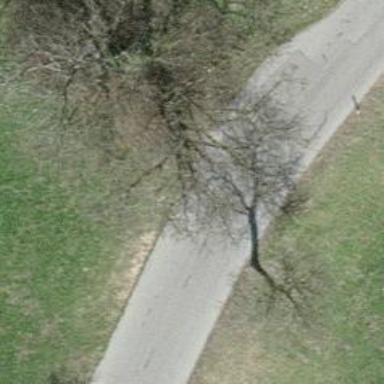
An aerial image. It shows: Urban tree adding natural touch to the cityscape.